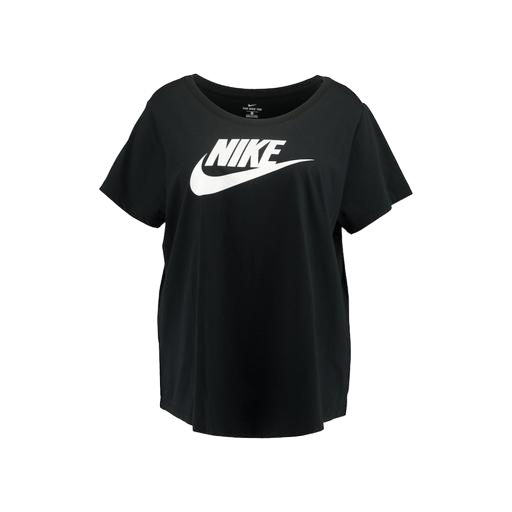
nike shirt, mid t-shirt, dri-fit tee, white background